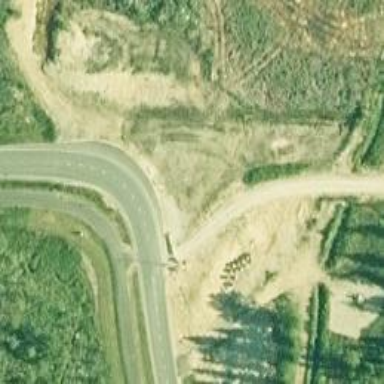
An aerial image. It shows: Asphalt cycleway.